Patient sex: M
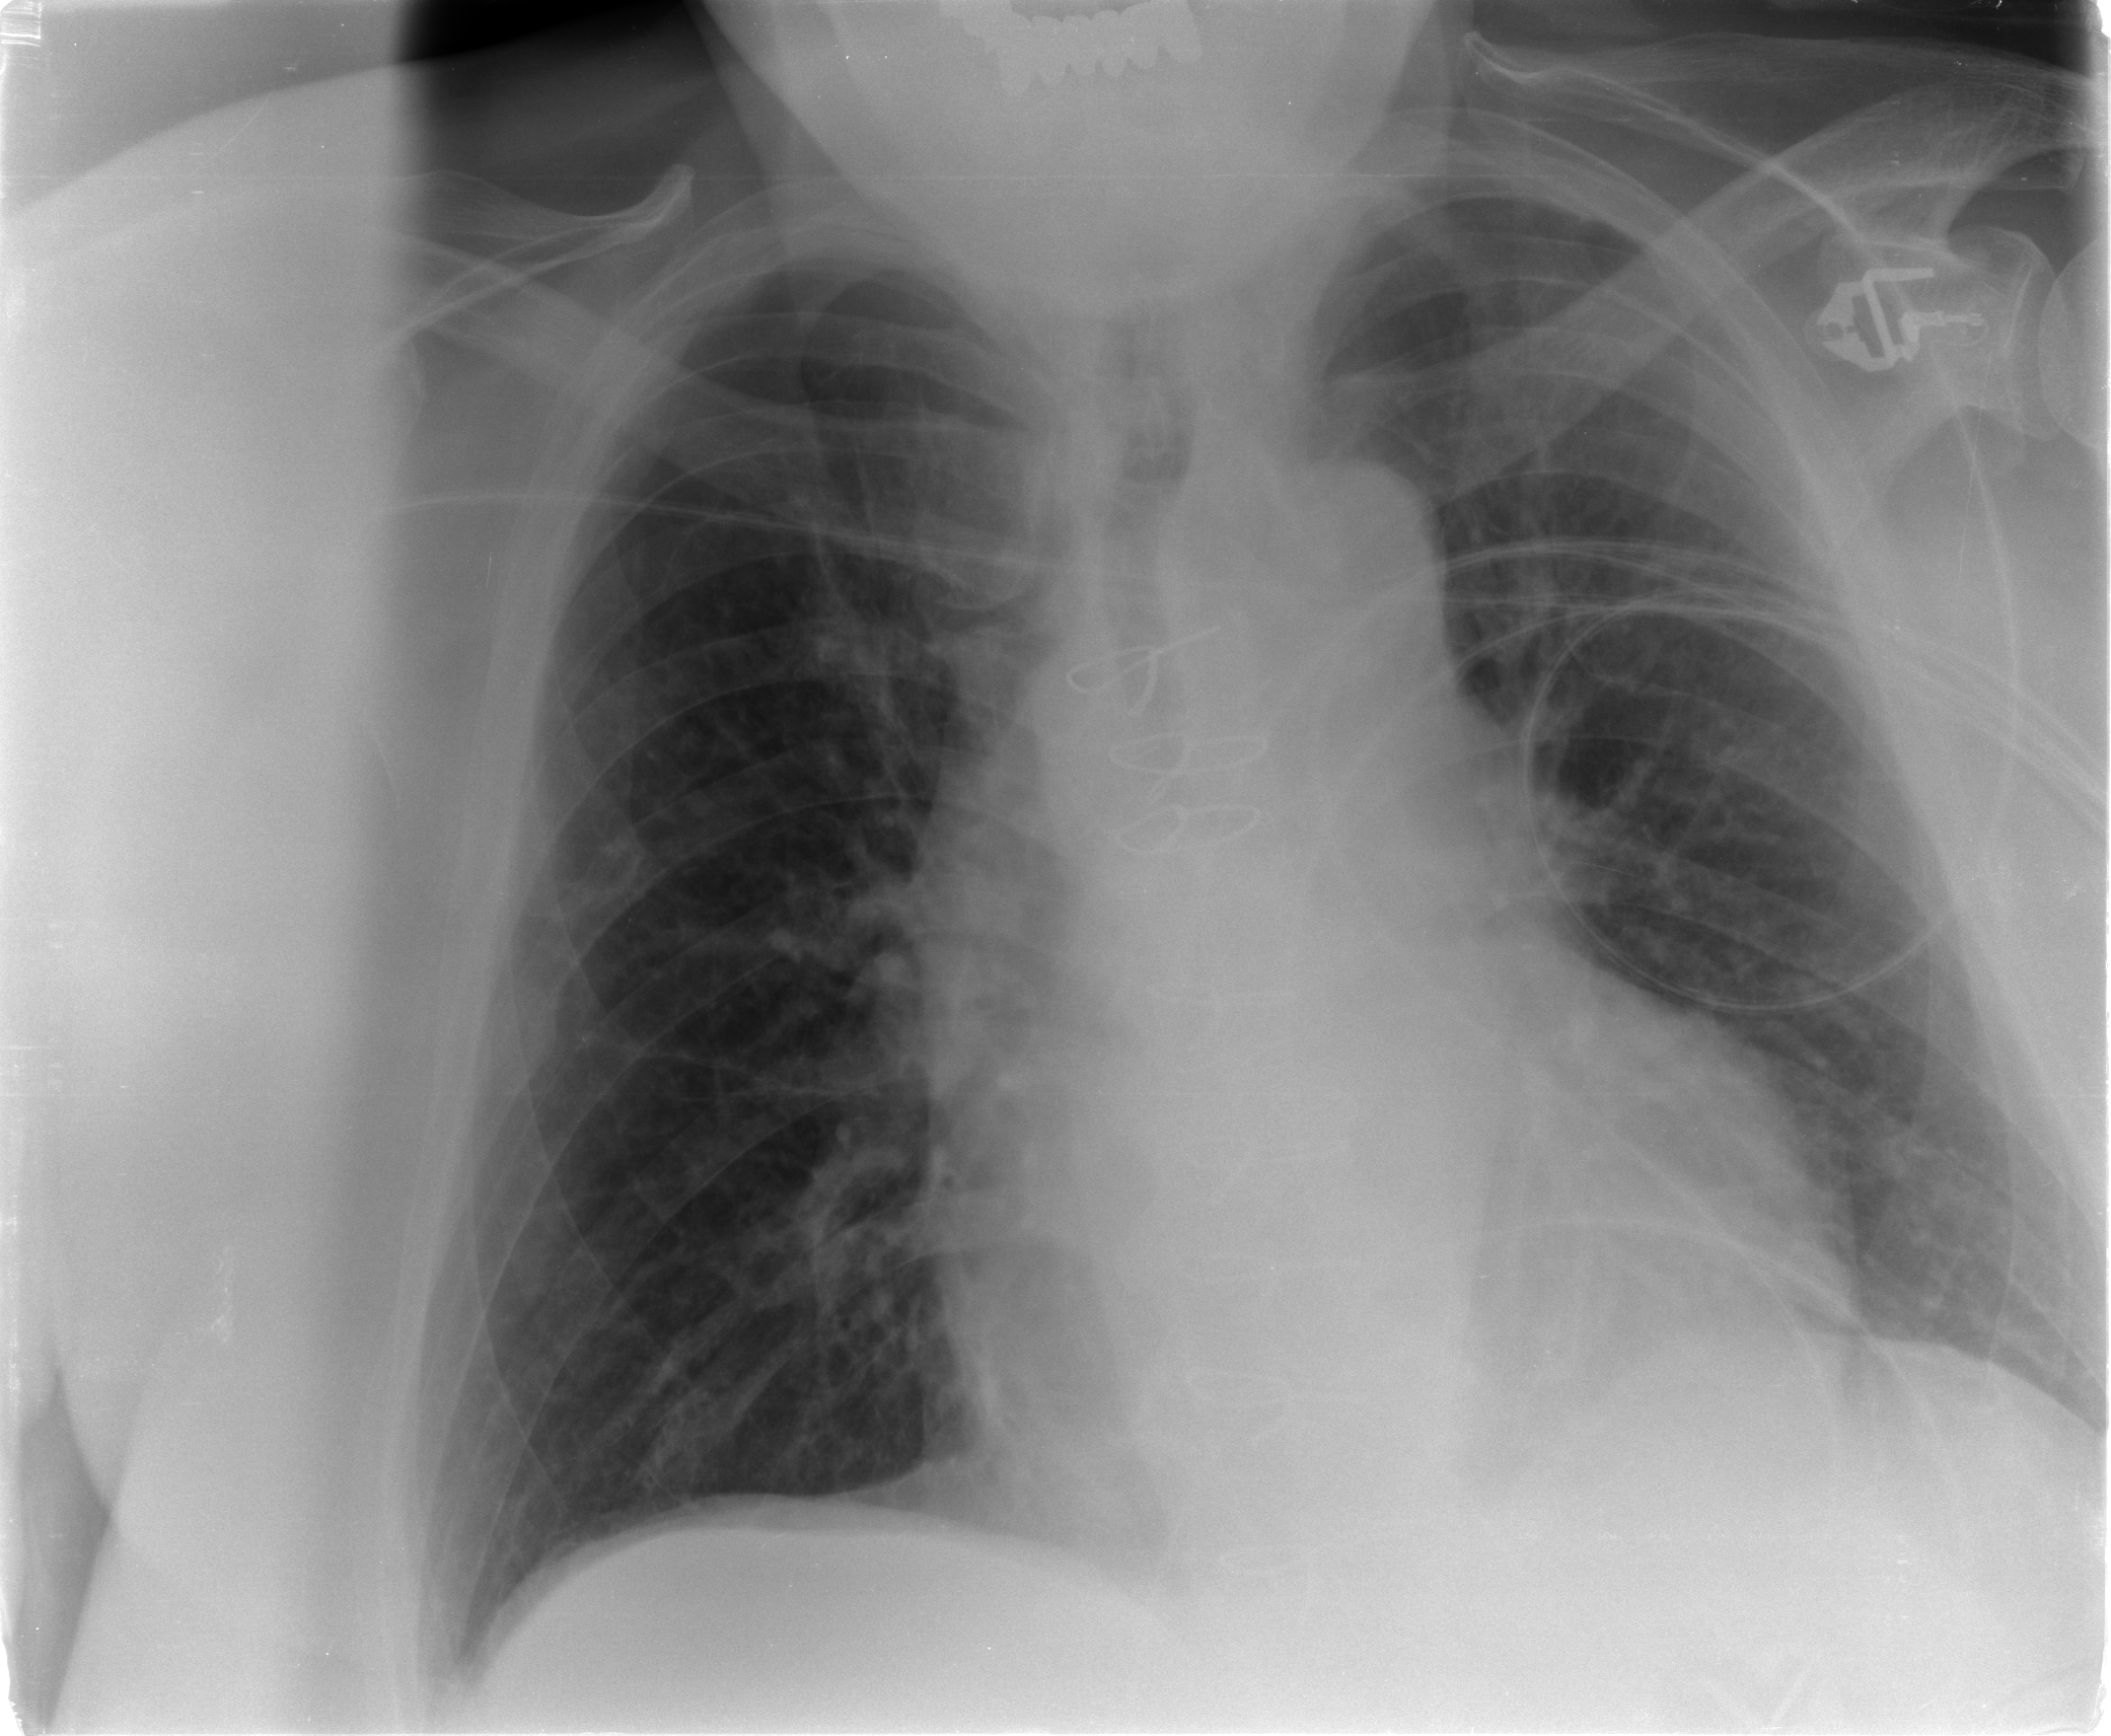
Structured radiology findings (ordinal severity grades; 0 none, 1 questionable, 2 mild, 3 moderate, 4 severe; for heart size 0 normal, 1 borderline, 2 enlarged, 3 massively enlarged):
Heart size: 2
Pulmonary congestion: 1
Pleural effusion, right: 0
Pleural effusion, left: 0
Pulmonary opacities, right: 0
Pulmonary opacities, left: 0
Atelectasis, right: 0
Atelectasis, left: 0